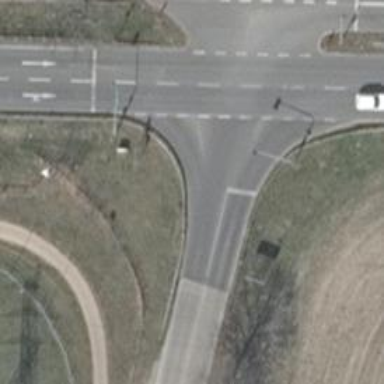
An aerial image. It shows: Road with traffic signals controlling the flow of traffic.